Question: How to create a user defined type in SQL Server using VS2012?
I tried to do the step shown in the image but no thing appears.

Also I have tried to create Type using the following code but I can not create elements of that type in my table.
'''
CREATE TYPE CartListType AS TABLE
(
[ItemNo] INT NOT NULL,
[NameEn] NVARCHAR (150) NULL,
[Price] FLOAT (53) NULL,
[Quantity] INT NULL,
[ImageSrc] VARCHAR (100) NULL
)
'''
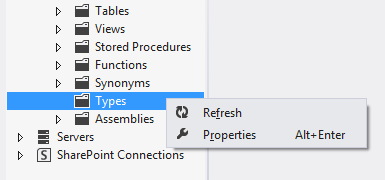
Answer: There's no concept of nested tables in SQL Server. So whilst the code you've shown is correct for declaring a user-defined table (UDT) type, what you cannot do is then use that type as the declared type of a column in another table. All you can use UDTs for are for variable and parameter declarations.
The more relational thing to do would be to just create this as a normal table with an additional column to act as a foreign key back to the 'Bills' table. An alternative, if you really do want to store the data "in-row" (although it'll actually be stored in separate pages physically) would be to declare the column as XML, and use the XML facilities instead to store and manipulate this data.
---
I've said something with certainty, so someone's bound to pop up and mention some third use case I've forgotten, but the general point stands.